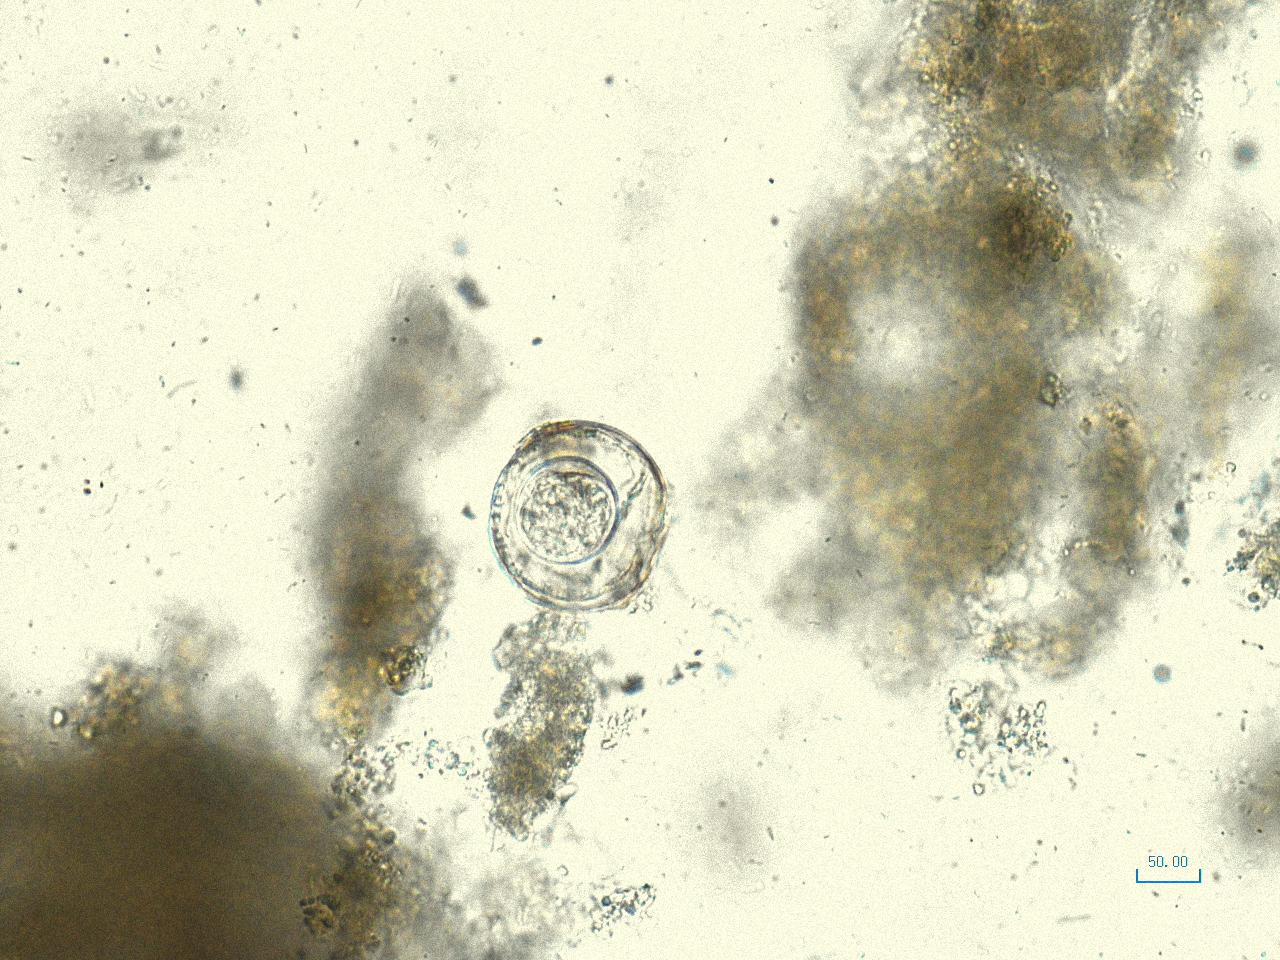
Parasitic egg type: Hymenolepis nana